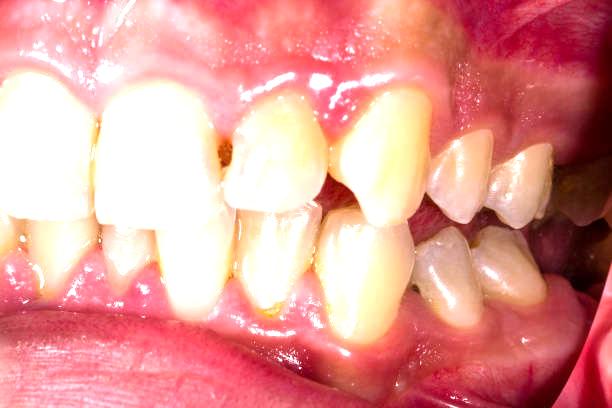
Condition: Gingivitis